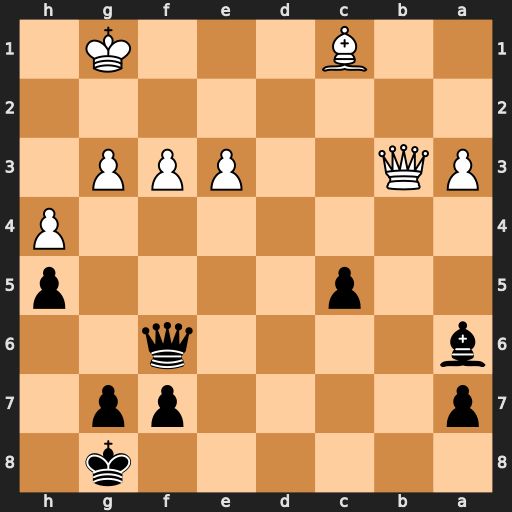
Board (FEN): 6k1/p4pp1/b4q2/2p4p/7P/PQ2PPP1/8/2B3K1
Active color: b
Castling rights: -
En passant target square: -
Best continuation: Qxf3 Qb8+ Kh7